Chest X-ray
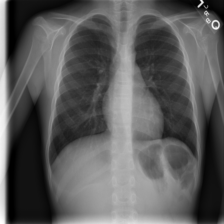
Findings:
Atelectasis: negative
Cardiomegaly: negative
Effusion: negative
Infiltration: negative
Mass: negative
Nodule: negative
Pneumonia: negative
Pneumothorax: negative
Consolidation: negative
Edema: negative
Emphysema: negative
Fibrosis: negative
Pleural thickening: negative
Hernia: negative